Field crop: maize
Growth stage: 1
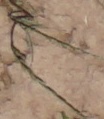
Species: lolium